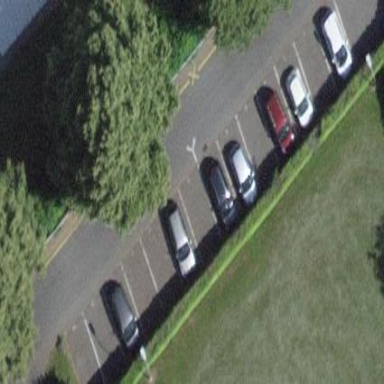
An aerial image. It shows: Street side parking area.